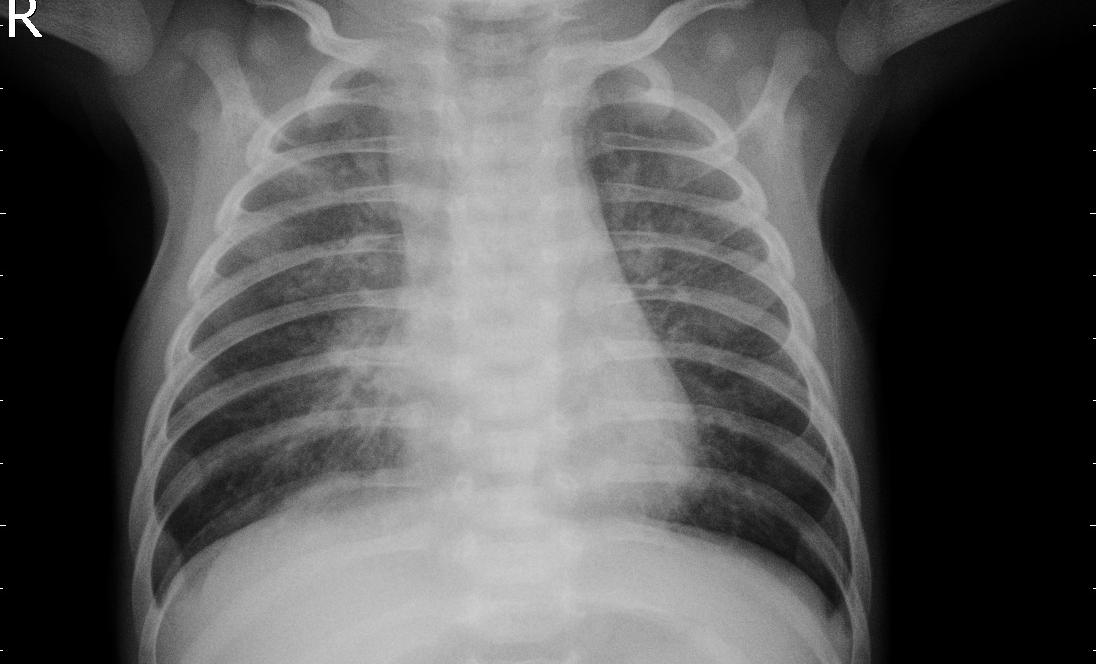
Diagnosis: PNEUMONIA